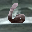
Label: 6